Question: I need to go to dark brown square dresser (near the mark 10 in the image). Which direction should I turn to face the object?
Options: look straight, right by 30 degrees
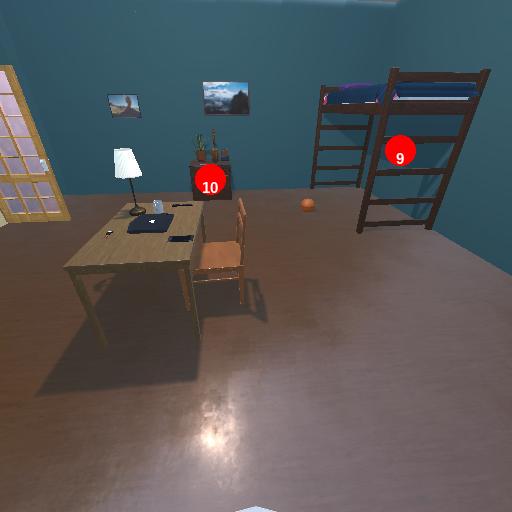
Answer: look straight